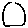
Label: moon